Question: Sorry for my title, I can't think of a good one.
Anyway. Can someone help me give an idea how to achieve a format like this? what to use? (ex: richtextbox) how to create the cell borders? and it should also be printable.

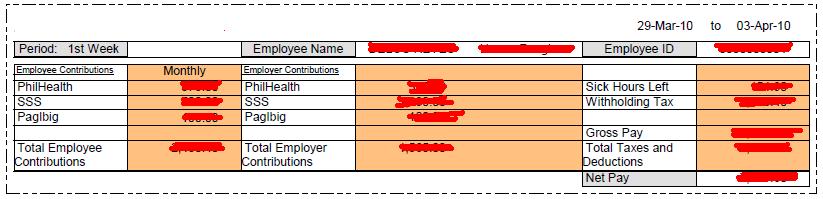
Answer: Have you heard about <URL>? You can create tables with itextsharp. But you need to save it as pdf format. So the idea here is create a table format like that and save it as pdf then open it to a webrowser or some kind of a pdf renderer by then you will be able to print it as well.
'''
private bool Test(string pdf_file)
{
bool ret = false;
Document doc = new Document(PageSize.A4);
try
{
PdfWriter writer = PdfWriter.GetInstance(doc, new FileStream(pdf_file, FileMode.Create));
doc.Open();
PdfPTable table = new PdfPTable(3);
PdfPCell cell = new PdfPCell(new Phrase("Header Column"));
cell.Colspan = 3;
cell.HorizontalAlignment = 1;
table.AddCell(cell);
table.AddCell("row1:col1");
table.AddCell("row1:col2");
table.AddCell("row1:col3");
doc.Add(table);
ret = true;
}
catch (DocumentException de)
{
MessageBox.Show(de.Message);
}
catch (IOException ioe)
{
MessageBox.Show(ioe.Message);
}
doc.Close();
if(ret)
MessageBox.Show("File has been created");
return ret;
}
'''